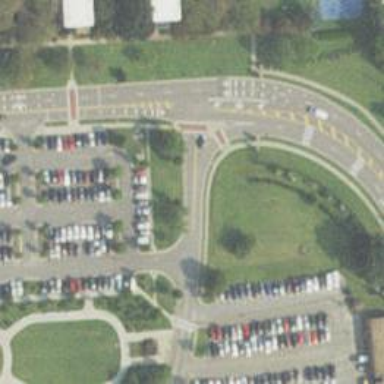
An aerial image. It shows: Marked road crossing.